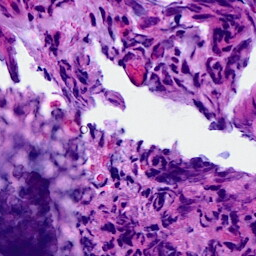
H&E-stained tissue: Breast